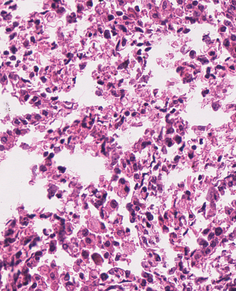
Tumor epithelial tissue: no
Tumor-associated stroma tissue: no
Normal tissue: yes